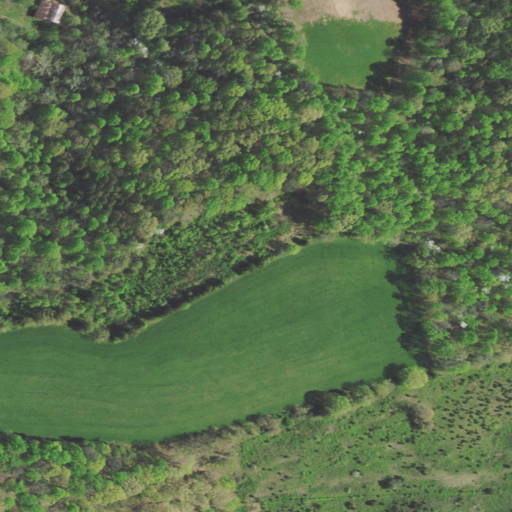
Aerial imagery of ridge(s) in Tennessee named Little Dividing Ridge containing deciduous forest, pasture, mixed forest, open development, and evergreen forest